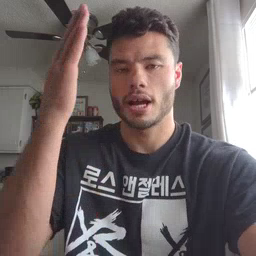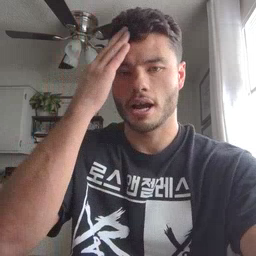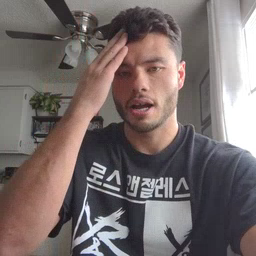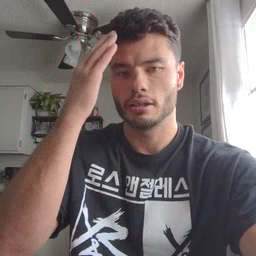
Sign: hat